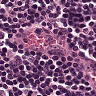
Metastatic tissue present: no